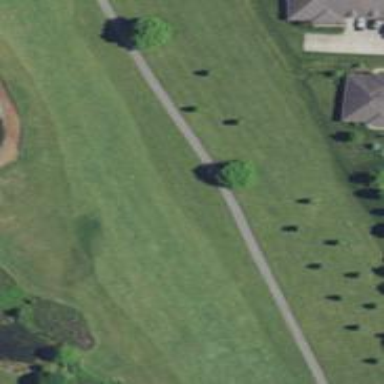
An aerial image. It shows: Golf hole.